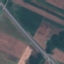
Label: Highway